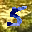
Label: 5